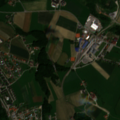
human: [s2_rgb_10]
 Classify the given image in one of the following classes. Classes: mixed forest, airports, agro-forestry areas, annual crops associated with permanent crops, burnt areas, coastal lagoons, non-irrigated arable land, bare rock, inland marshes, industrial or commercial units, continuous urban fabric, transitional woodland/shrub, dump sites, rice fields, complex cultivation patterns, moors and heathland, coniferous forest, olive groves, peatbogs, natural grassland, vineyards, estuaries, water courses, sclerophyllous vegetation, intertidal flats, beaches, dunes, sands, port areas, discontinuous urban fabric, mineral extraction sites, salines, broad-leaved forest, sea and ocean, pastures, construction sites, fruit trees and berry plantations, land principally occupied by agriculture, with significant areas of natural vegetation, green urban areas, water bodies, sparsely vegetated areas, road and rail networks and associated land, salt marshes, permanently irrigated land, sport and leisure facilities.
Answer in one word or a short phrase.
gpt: discontinuous urban fabric, non-irrigated arable land, pastures, complex cultivation patterns, land principally occupied by agriculture, with significant areas of natural vegetation, broad-leaved forest